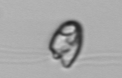
Label: flagellate_morphotype1